Field crop: tomato
Growth stage: 1
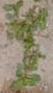
Species: portulaca